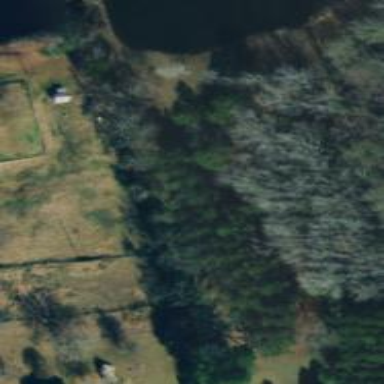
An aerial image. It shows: Mixed woodland with variety of leaf types and cycles.